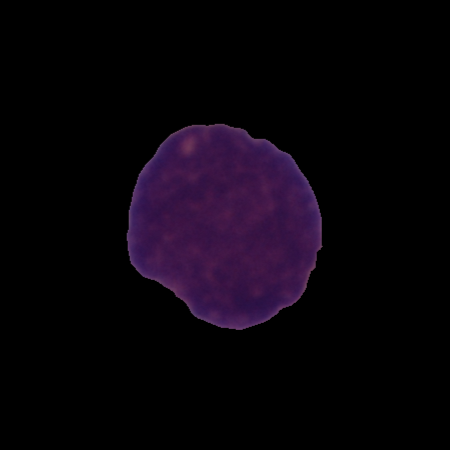
Label: cancer